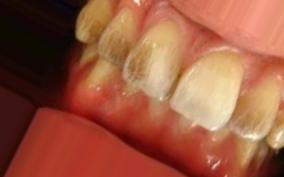
Condition: Tooth Discoloration